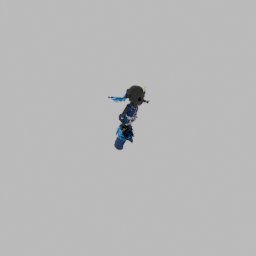
Label: people